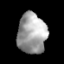
Tissue: lung
Cell type: T cells
Senescence score: 0.2374
Nuclear area (px): 1140
Mean DAPI intensity: 161.582